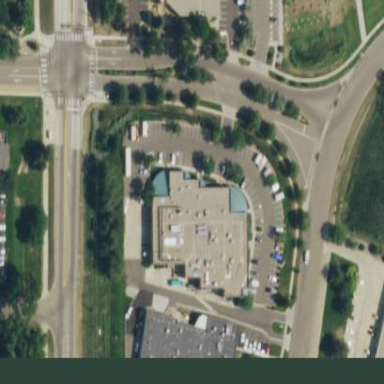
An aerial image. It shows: Office building.